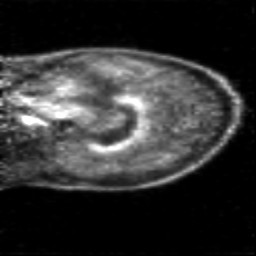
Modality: PET
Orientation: sagittal
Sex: female
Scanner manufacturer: siemens